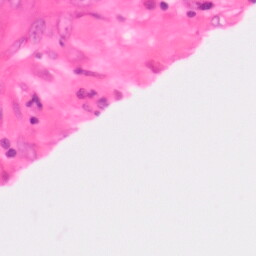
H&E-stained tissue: Colon